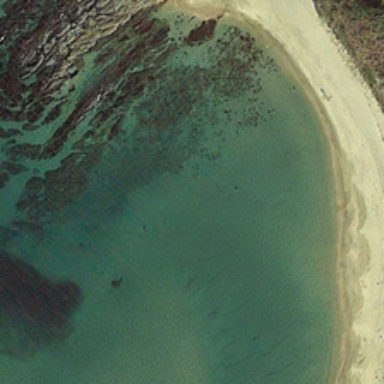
Yellow beach and gray black rocks are next to a piece of blue ocean .